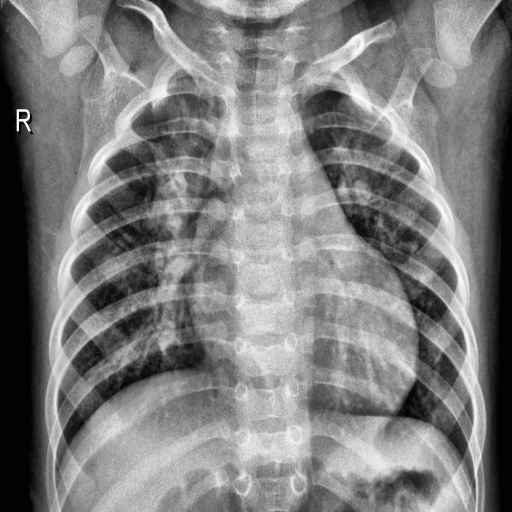
Finding: PNEUMONIA